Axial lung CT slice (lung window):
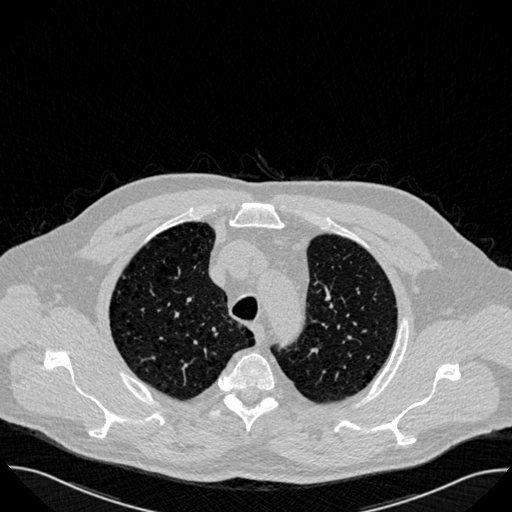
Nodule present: no